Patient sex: M
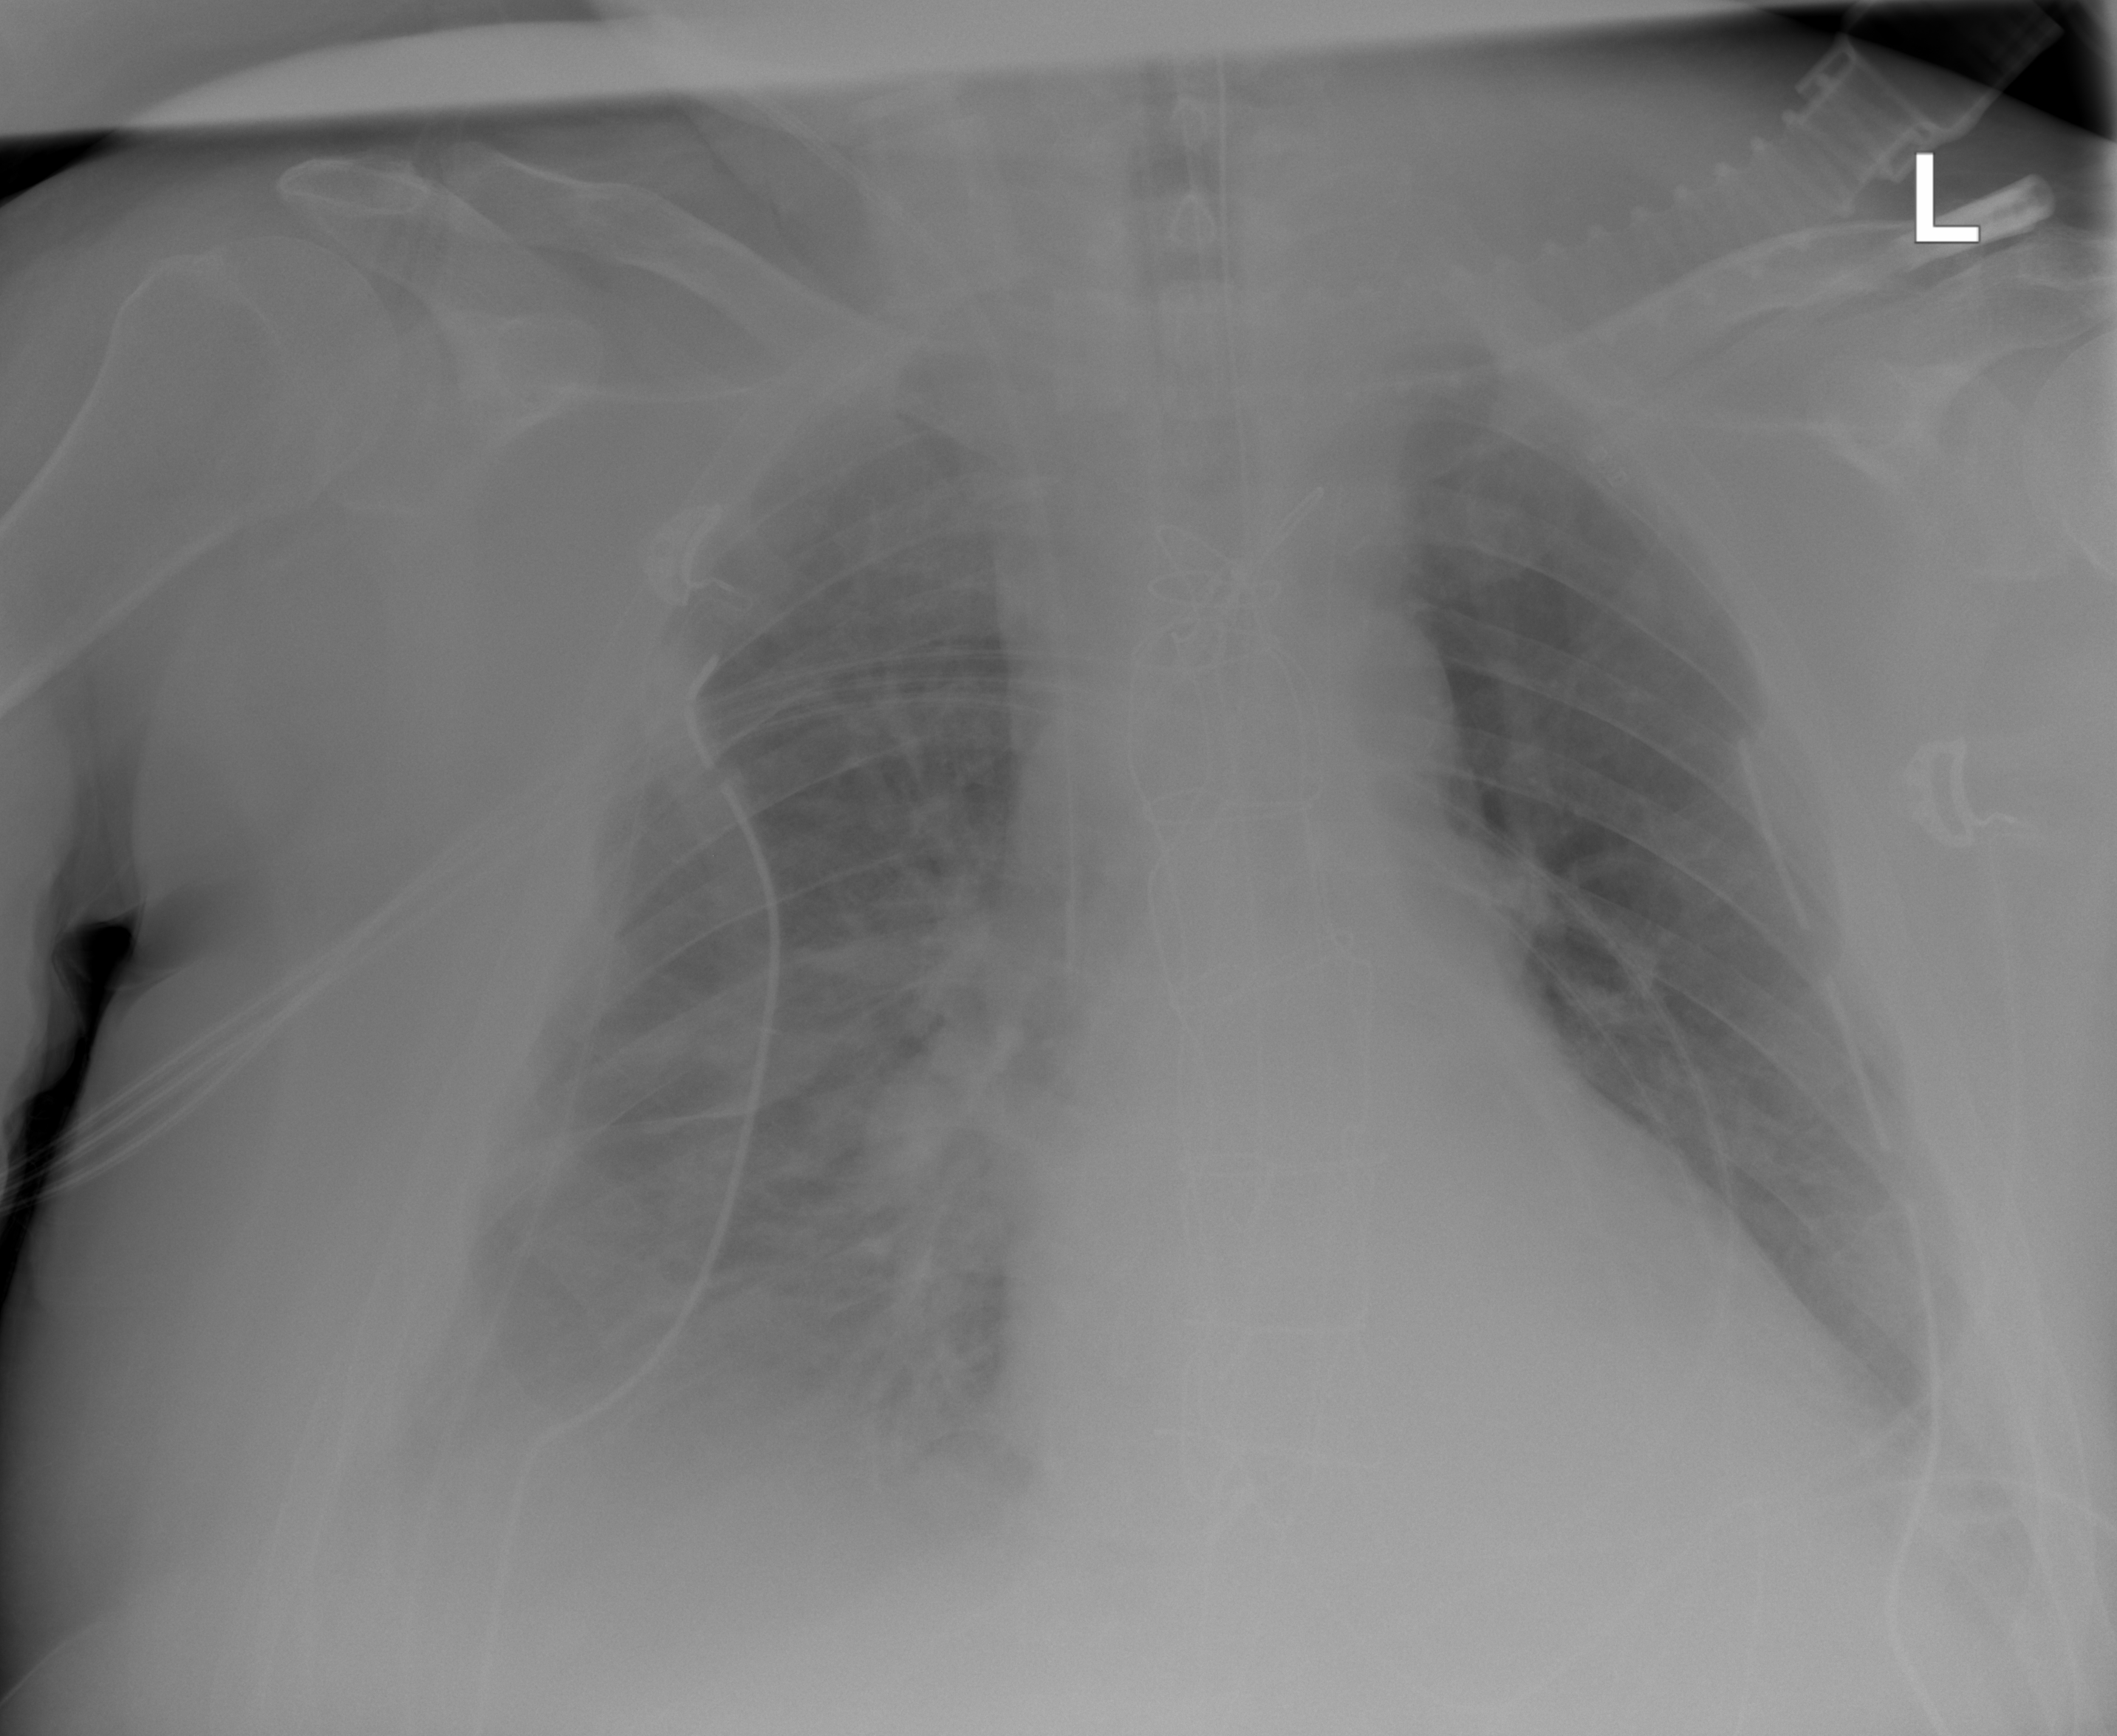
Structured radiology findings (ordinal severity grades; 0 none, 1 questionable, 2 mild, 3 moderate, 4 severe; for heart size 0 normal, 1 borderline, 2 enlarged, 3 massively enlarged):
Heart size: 2
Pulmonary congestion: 2
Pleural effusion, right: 2
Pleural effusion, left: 2
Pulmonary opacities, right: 1
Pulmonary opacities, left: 0
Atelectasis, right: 2
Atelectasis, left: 2